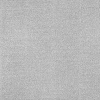
Atmospheric dust classification: dusty